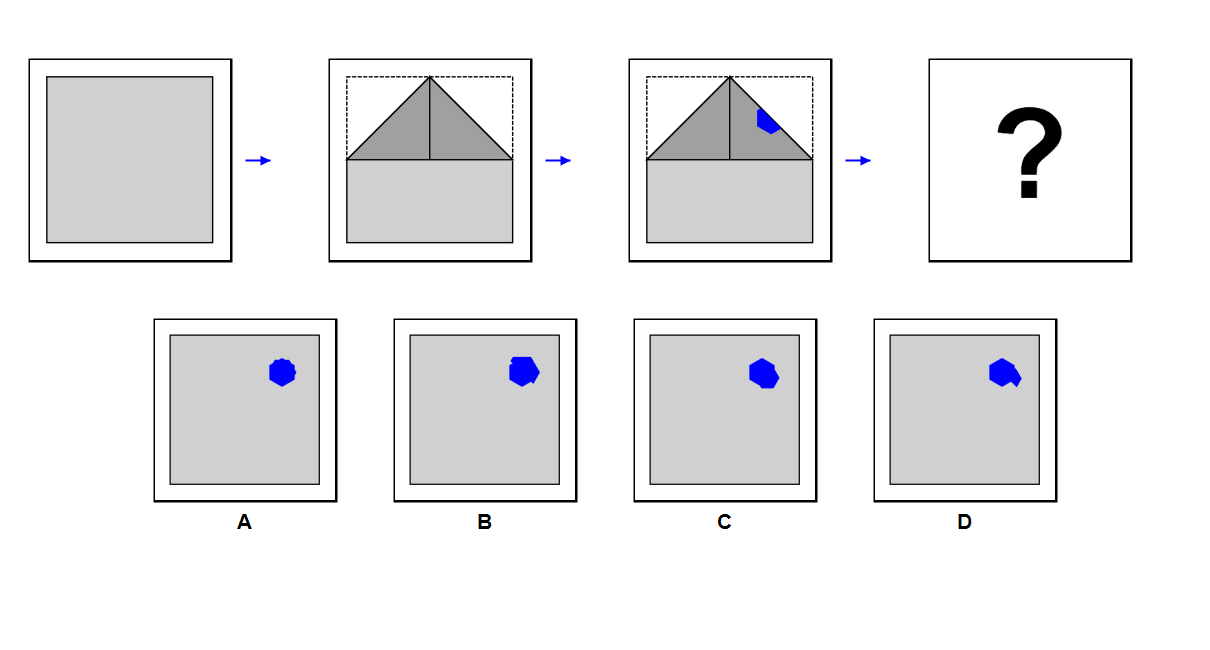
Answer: A